Field crop: maize
Growth stage: 2
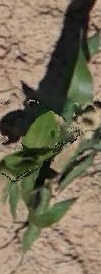
Species: maize